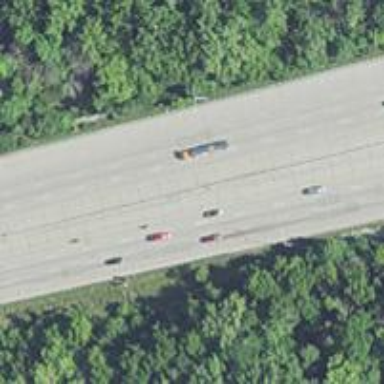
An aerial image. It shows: Asphalt motorway.